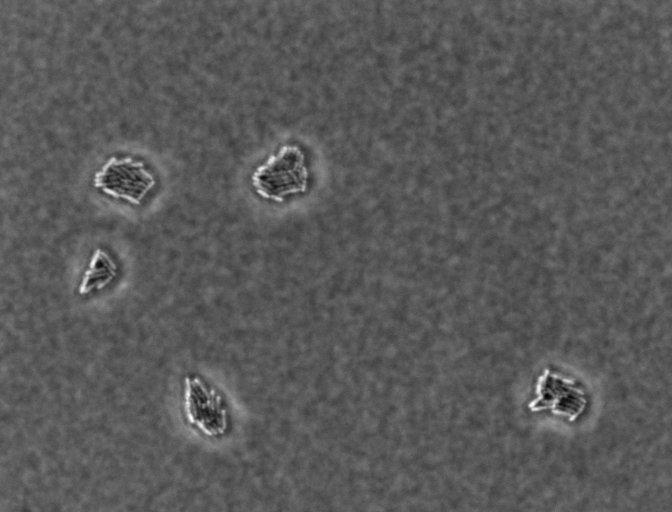
Escherichia coli 1612